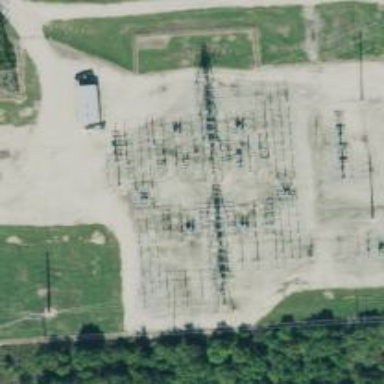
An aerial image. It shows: Switch for power supply.